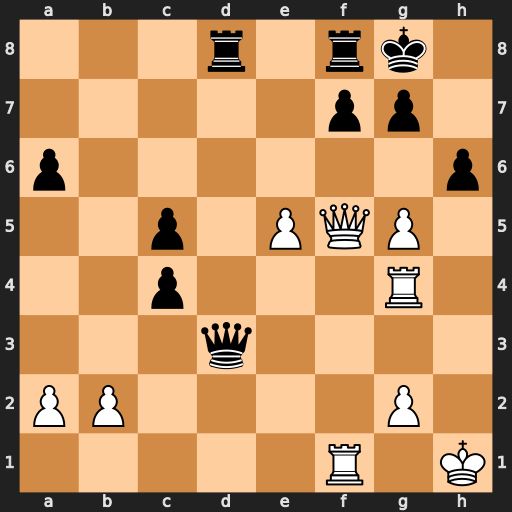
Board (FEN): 3r1rk1/5pp1/p6p/2p1PQP1/2p3R1/3q4/PP4P1/5R1K
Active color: w
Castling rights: -
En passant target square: -
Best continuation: gxh6 Qxf5 Rxg7+ Kh8 Rxf5